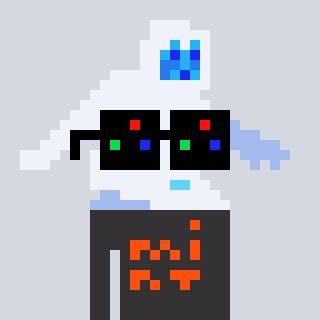
a pixel art character with square black sunglasses, a yeti-shaped head and a grayscale-colored body on a cool background